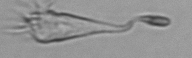
Label: Paratontonia_gracillima